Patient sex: M
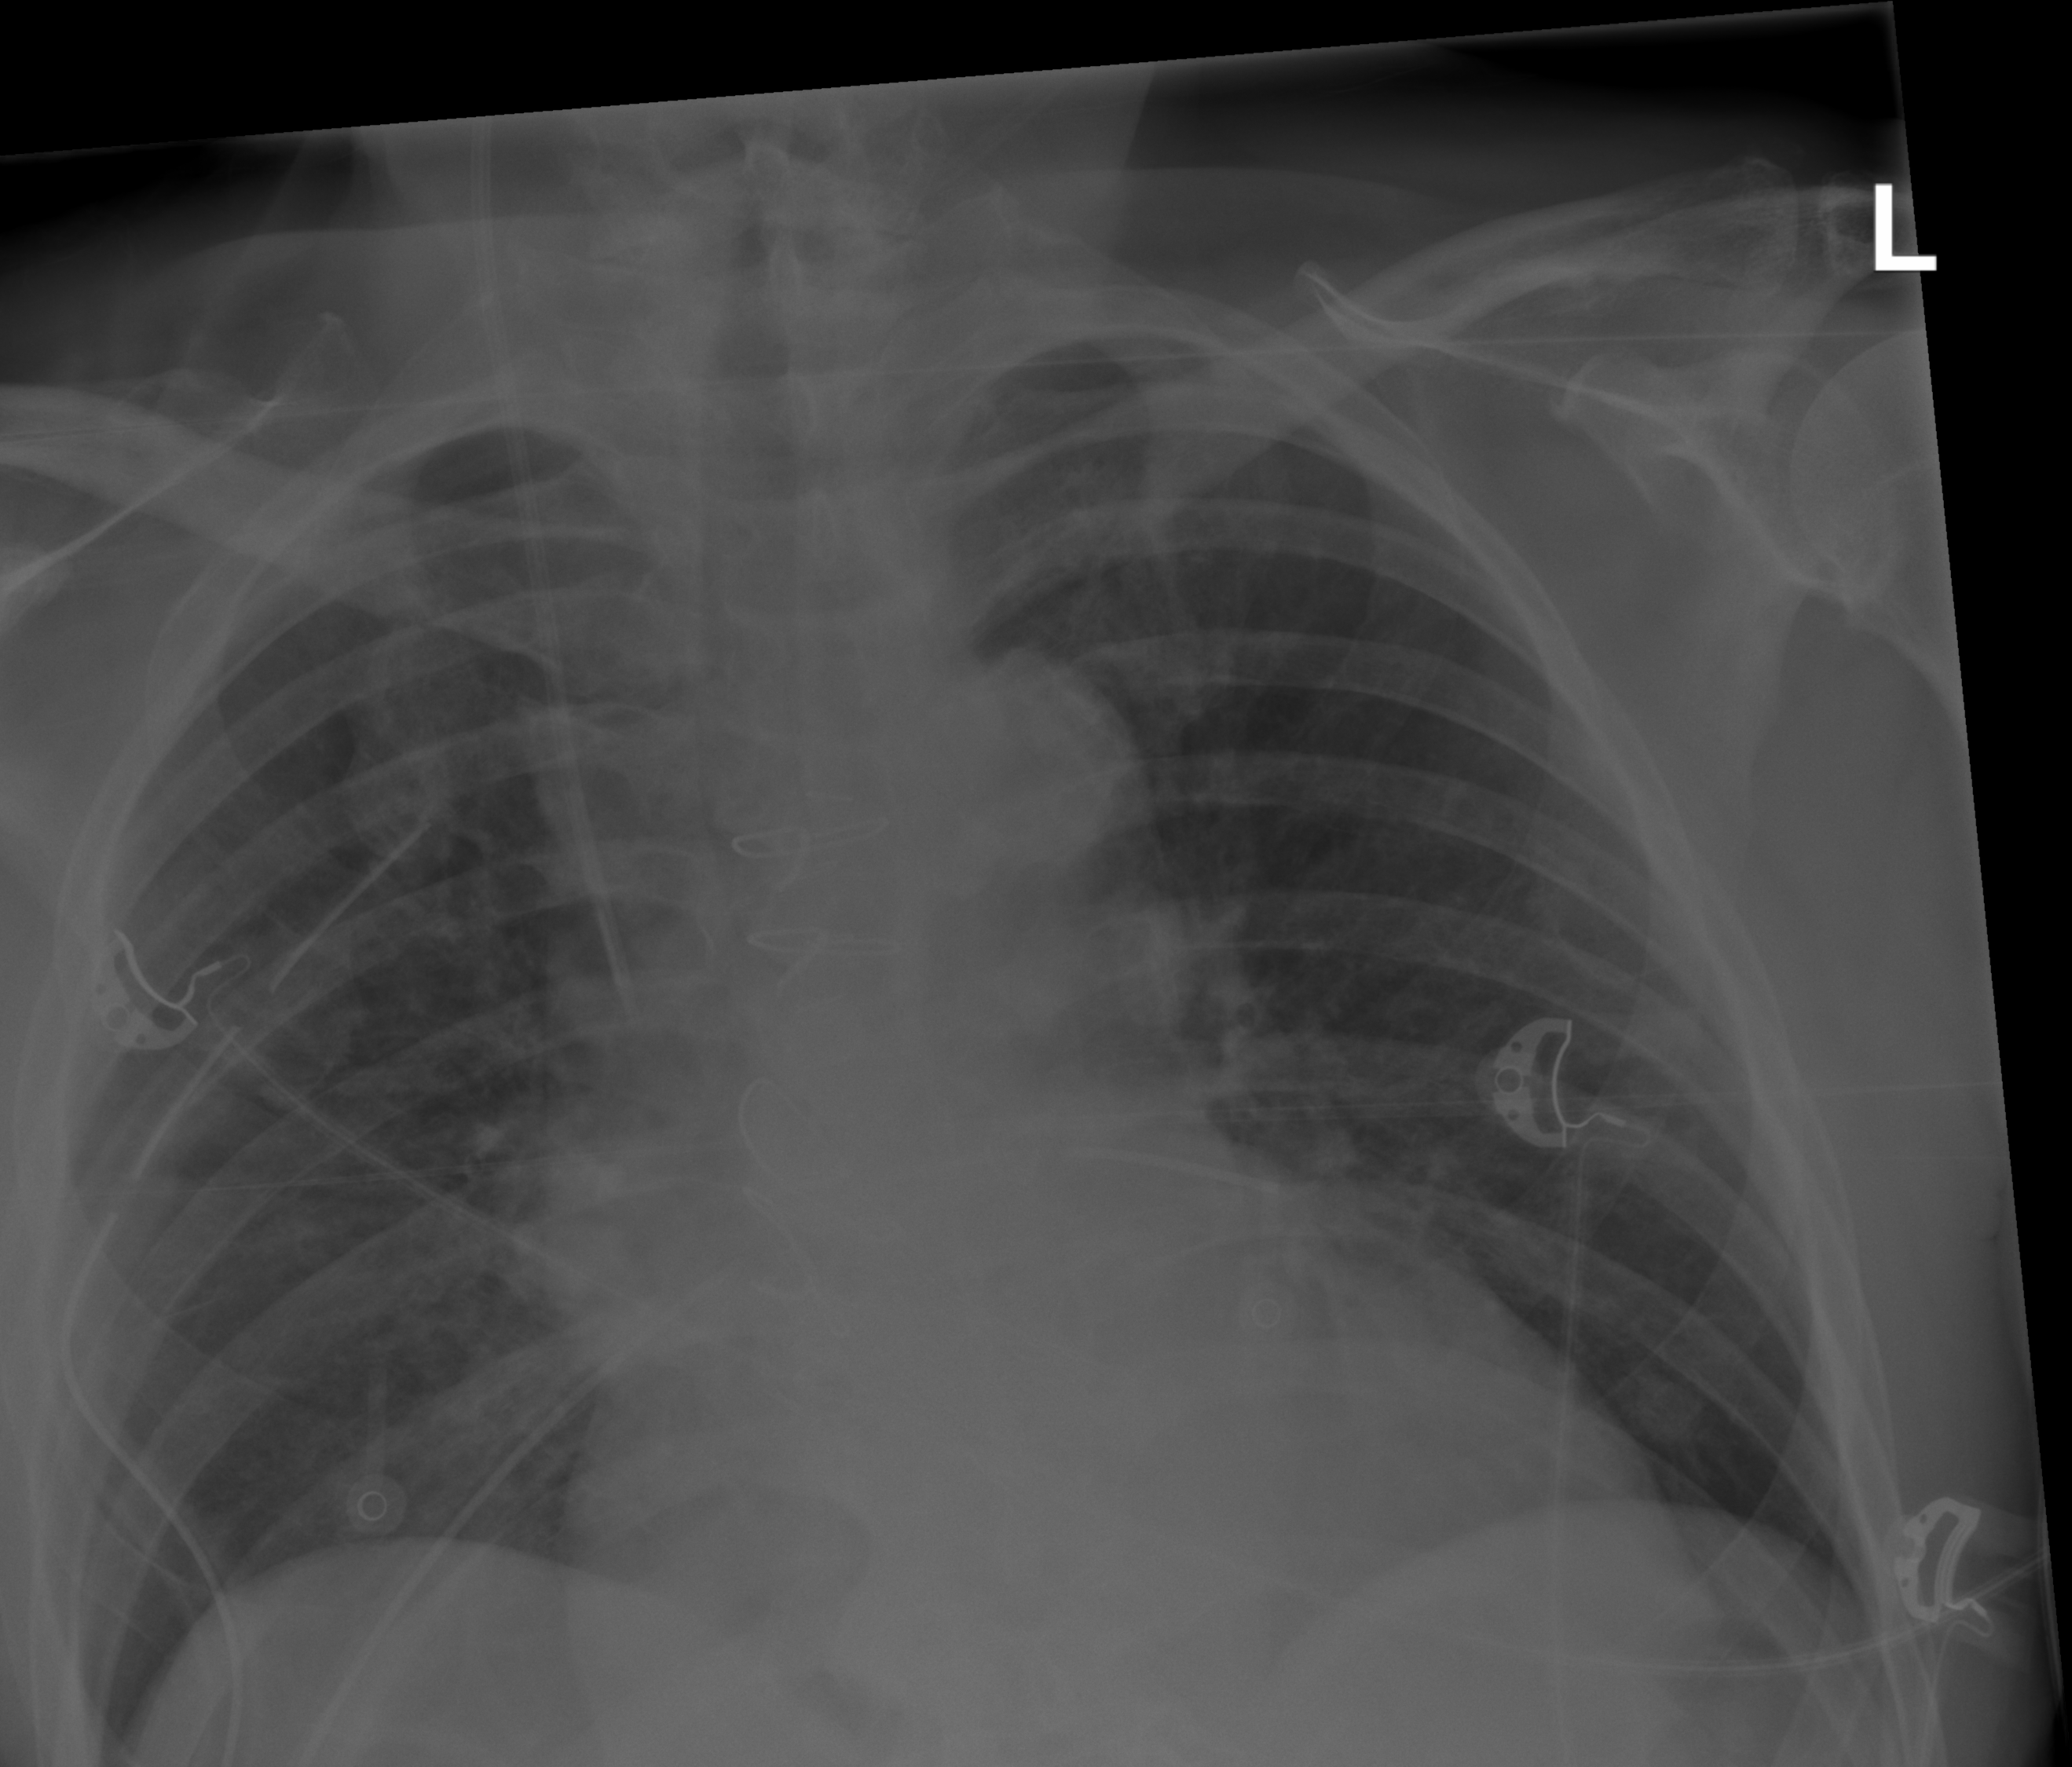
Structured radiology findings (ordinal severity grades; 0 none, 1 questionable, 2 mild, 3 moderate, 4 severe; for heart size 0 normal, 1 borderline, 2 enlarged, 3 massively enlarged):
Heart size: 2
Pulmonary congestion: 2
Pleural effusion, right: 0
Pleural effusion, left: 0
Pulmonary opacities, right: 0
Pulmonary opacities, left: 0
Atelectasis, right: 2
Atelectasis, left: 1